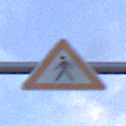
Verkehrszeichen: FussgaengerRechts
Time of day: SunriseSunset
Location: Outdoor (Nature)
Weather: PartlyCloudy
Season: NotSpecified
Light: Natural